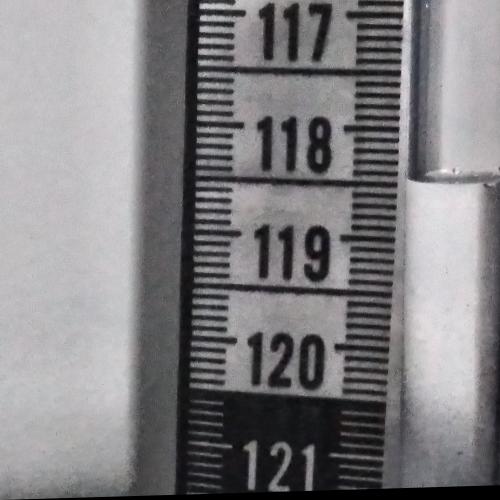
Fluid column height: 118.5 cm